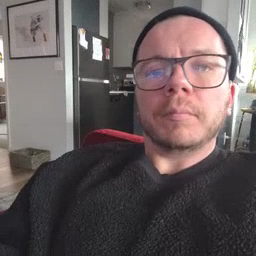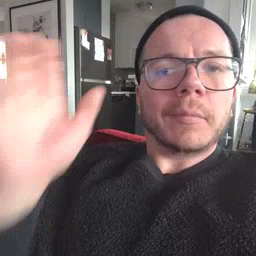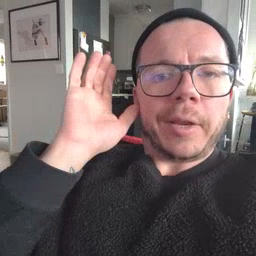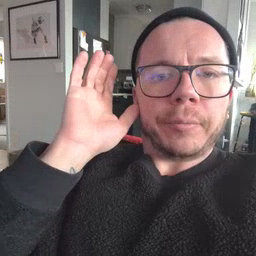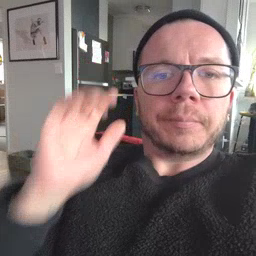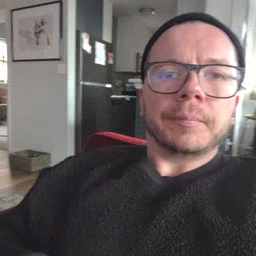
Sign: hear